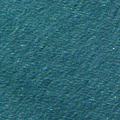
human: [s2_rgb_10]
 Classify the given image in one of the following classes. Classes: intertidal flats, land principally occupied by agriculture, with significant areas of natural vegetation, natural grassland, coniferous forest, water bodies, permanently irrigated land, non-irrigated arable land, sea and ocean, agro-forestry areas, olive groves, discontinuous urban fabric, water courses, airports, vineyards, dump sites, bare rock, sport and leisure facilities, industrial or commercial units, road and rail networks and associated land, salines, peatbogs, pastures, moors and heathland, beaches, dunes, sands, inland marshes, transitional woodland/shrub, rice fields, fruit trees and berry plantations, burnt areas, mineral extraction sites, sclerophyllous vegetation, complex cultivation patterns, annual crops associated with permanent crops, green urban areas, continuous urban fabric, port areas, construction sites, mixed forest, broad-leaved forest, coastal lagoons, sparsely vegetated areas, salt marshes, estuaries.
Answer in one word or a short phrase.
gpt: sea and ocean